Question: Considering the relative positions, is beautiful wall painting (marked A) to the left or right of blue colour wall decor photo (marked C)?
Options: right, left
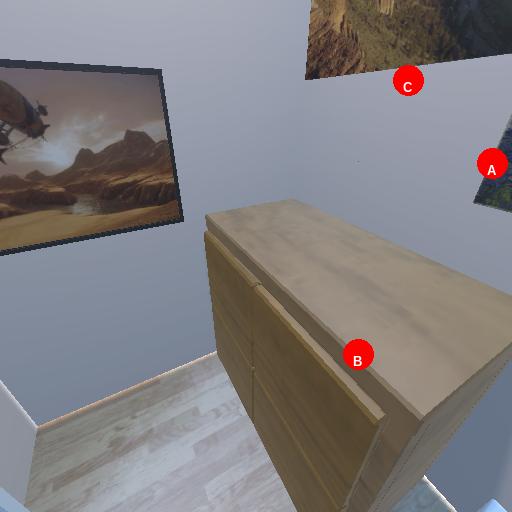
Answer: right